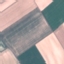
Label: AnnualCrop